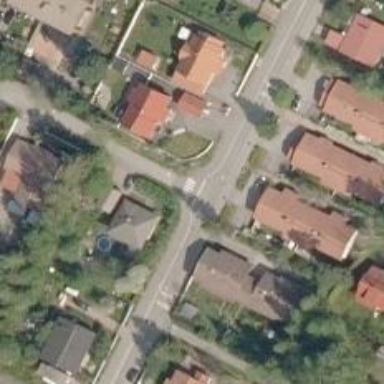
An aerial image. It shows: Asphalt cycleway.